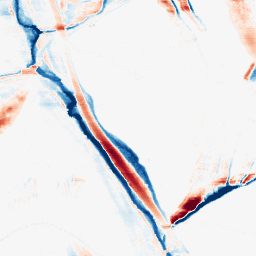
Category: morphological
Decomposition family: morphological_ellipse
Decomposition parameters: operation: average
width: 5
height: 30
Upsampling method: quartic
Upsampling parameters: scale: 8
Upsampling scale: 8